Question: I have Crystal Report which has similar scenario as below. I want to count number of "A","P" , "W" occurs in each row.
If any row does not contain above then it should return 0 (zero). If the row contains above then I should count them.
Any ideas please, how to count the numbers of "A","P","W" in each row through crystal report
?
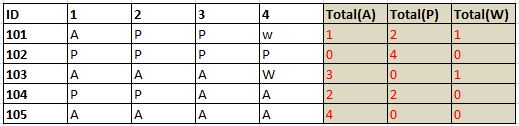
Answer: I have a lenghty solution but that will work.
Below soltion should be used taking into consideration:
1. Number of fields are constant in report that is fields are not dynamic.
2. A,P, W are hard coded values and should be used in report asit is that is these shouldn't have dynamic nature.
Below is the code:
1. Create formulas for all fileds in below code I named those as a, a1,a1.
2. Now create a another formula for "A" and implement below code
'''
EvaluateAfter({@a});
EvaluateAfter({@a 2});
EvaluateAfter({@a 3});
Local StringVar a;
Local StringVar a1;
Local StringVar a2;
Local NumberVar i;
Local NumberVar j;
Local StringVar array x;
a:={@a};
a1:={@a 2};
a2:={@a 3};
x:=[a,a1,a2];
j:=0;
for i:=1 to Count(x) do
(
if x[i]="A"
Then j:=j+1;
);
j
'''
Take the all values inside varialbes and loop for every record to get count.
Place the formulas in detail section, You will get result.
Let me know incase any issue.